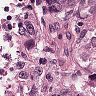
Metastatic tissue present: yes